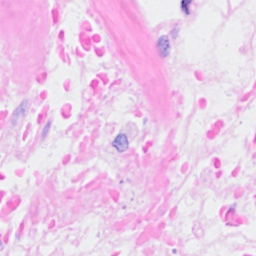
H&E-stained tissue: Breast